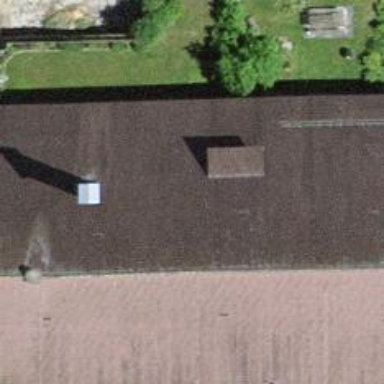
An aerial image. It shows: Farm building.